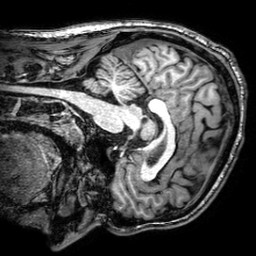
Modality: T1w
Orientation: sagittal
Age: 29
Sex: male
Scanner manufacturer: philips
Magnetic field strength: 3 T
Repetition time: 8.2 s
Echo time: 0.0037 s